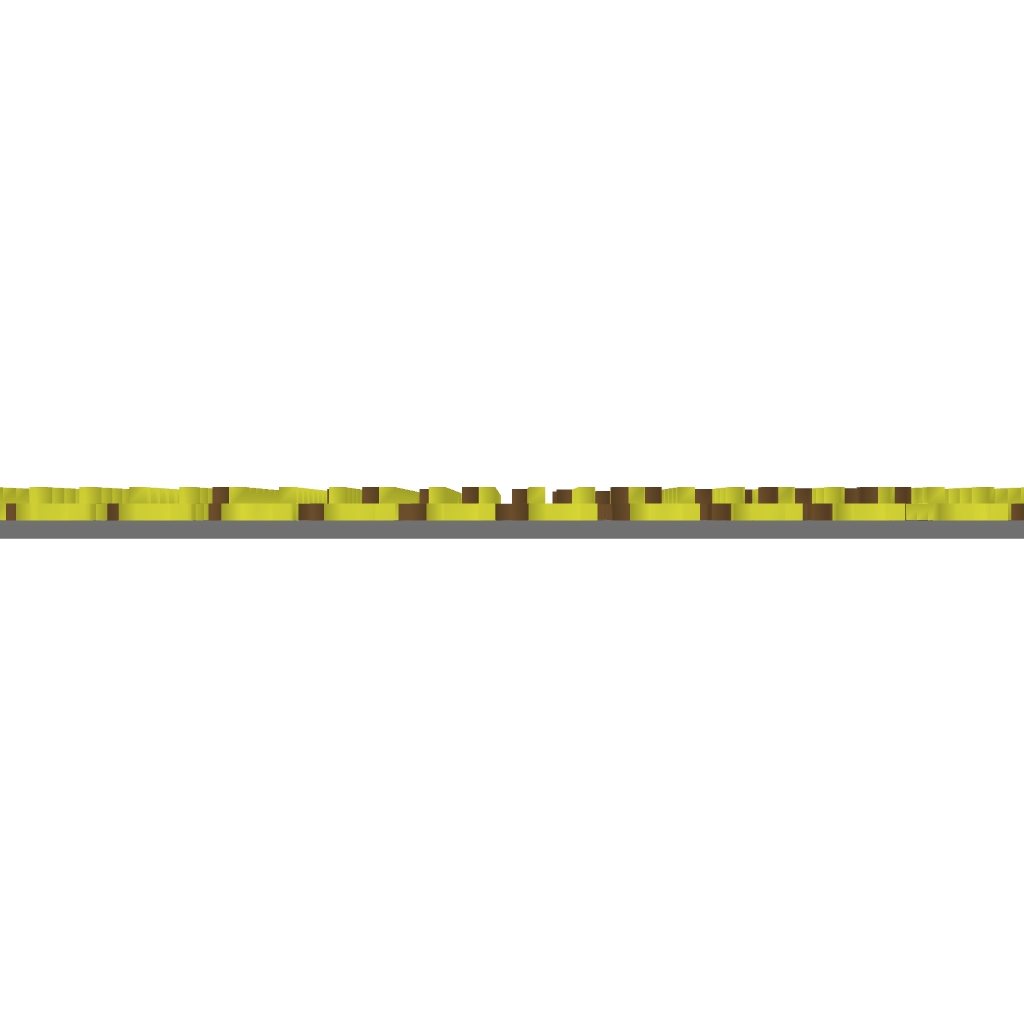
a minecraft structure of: Skyrim theme note blocks bad low quality